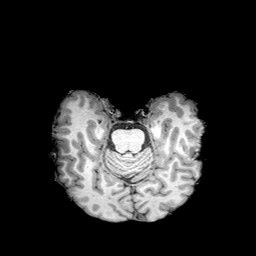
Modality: T1w
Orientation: coronal
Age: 45
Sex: male
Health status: healthy